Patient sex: F
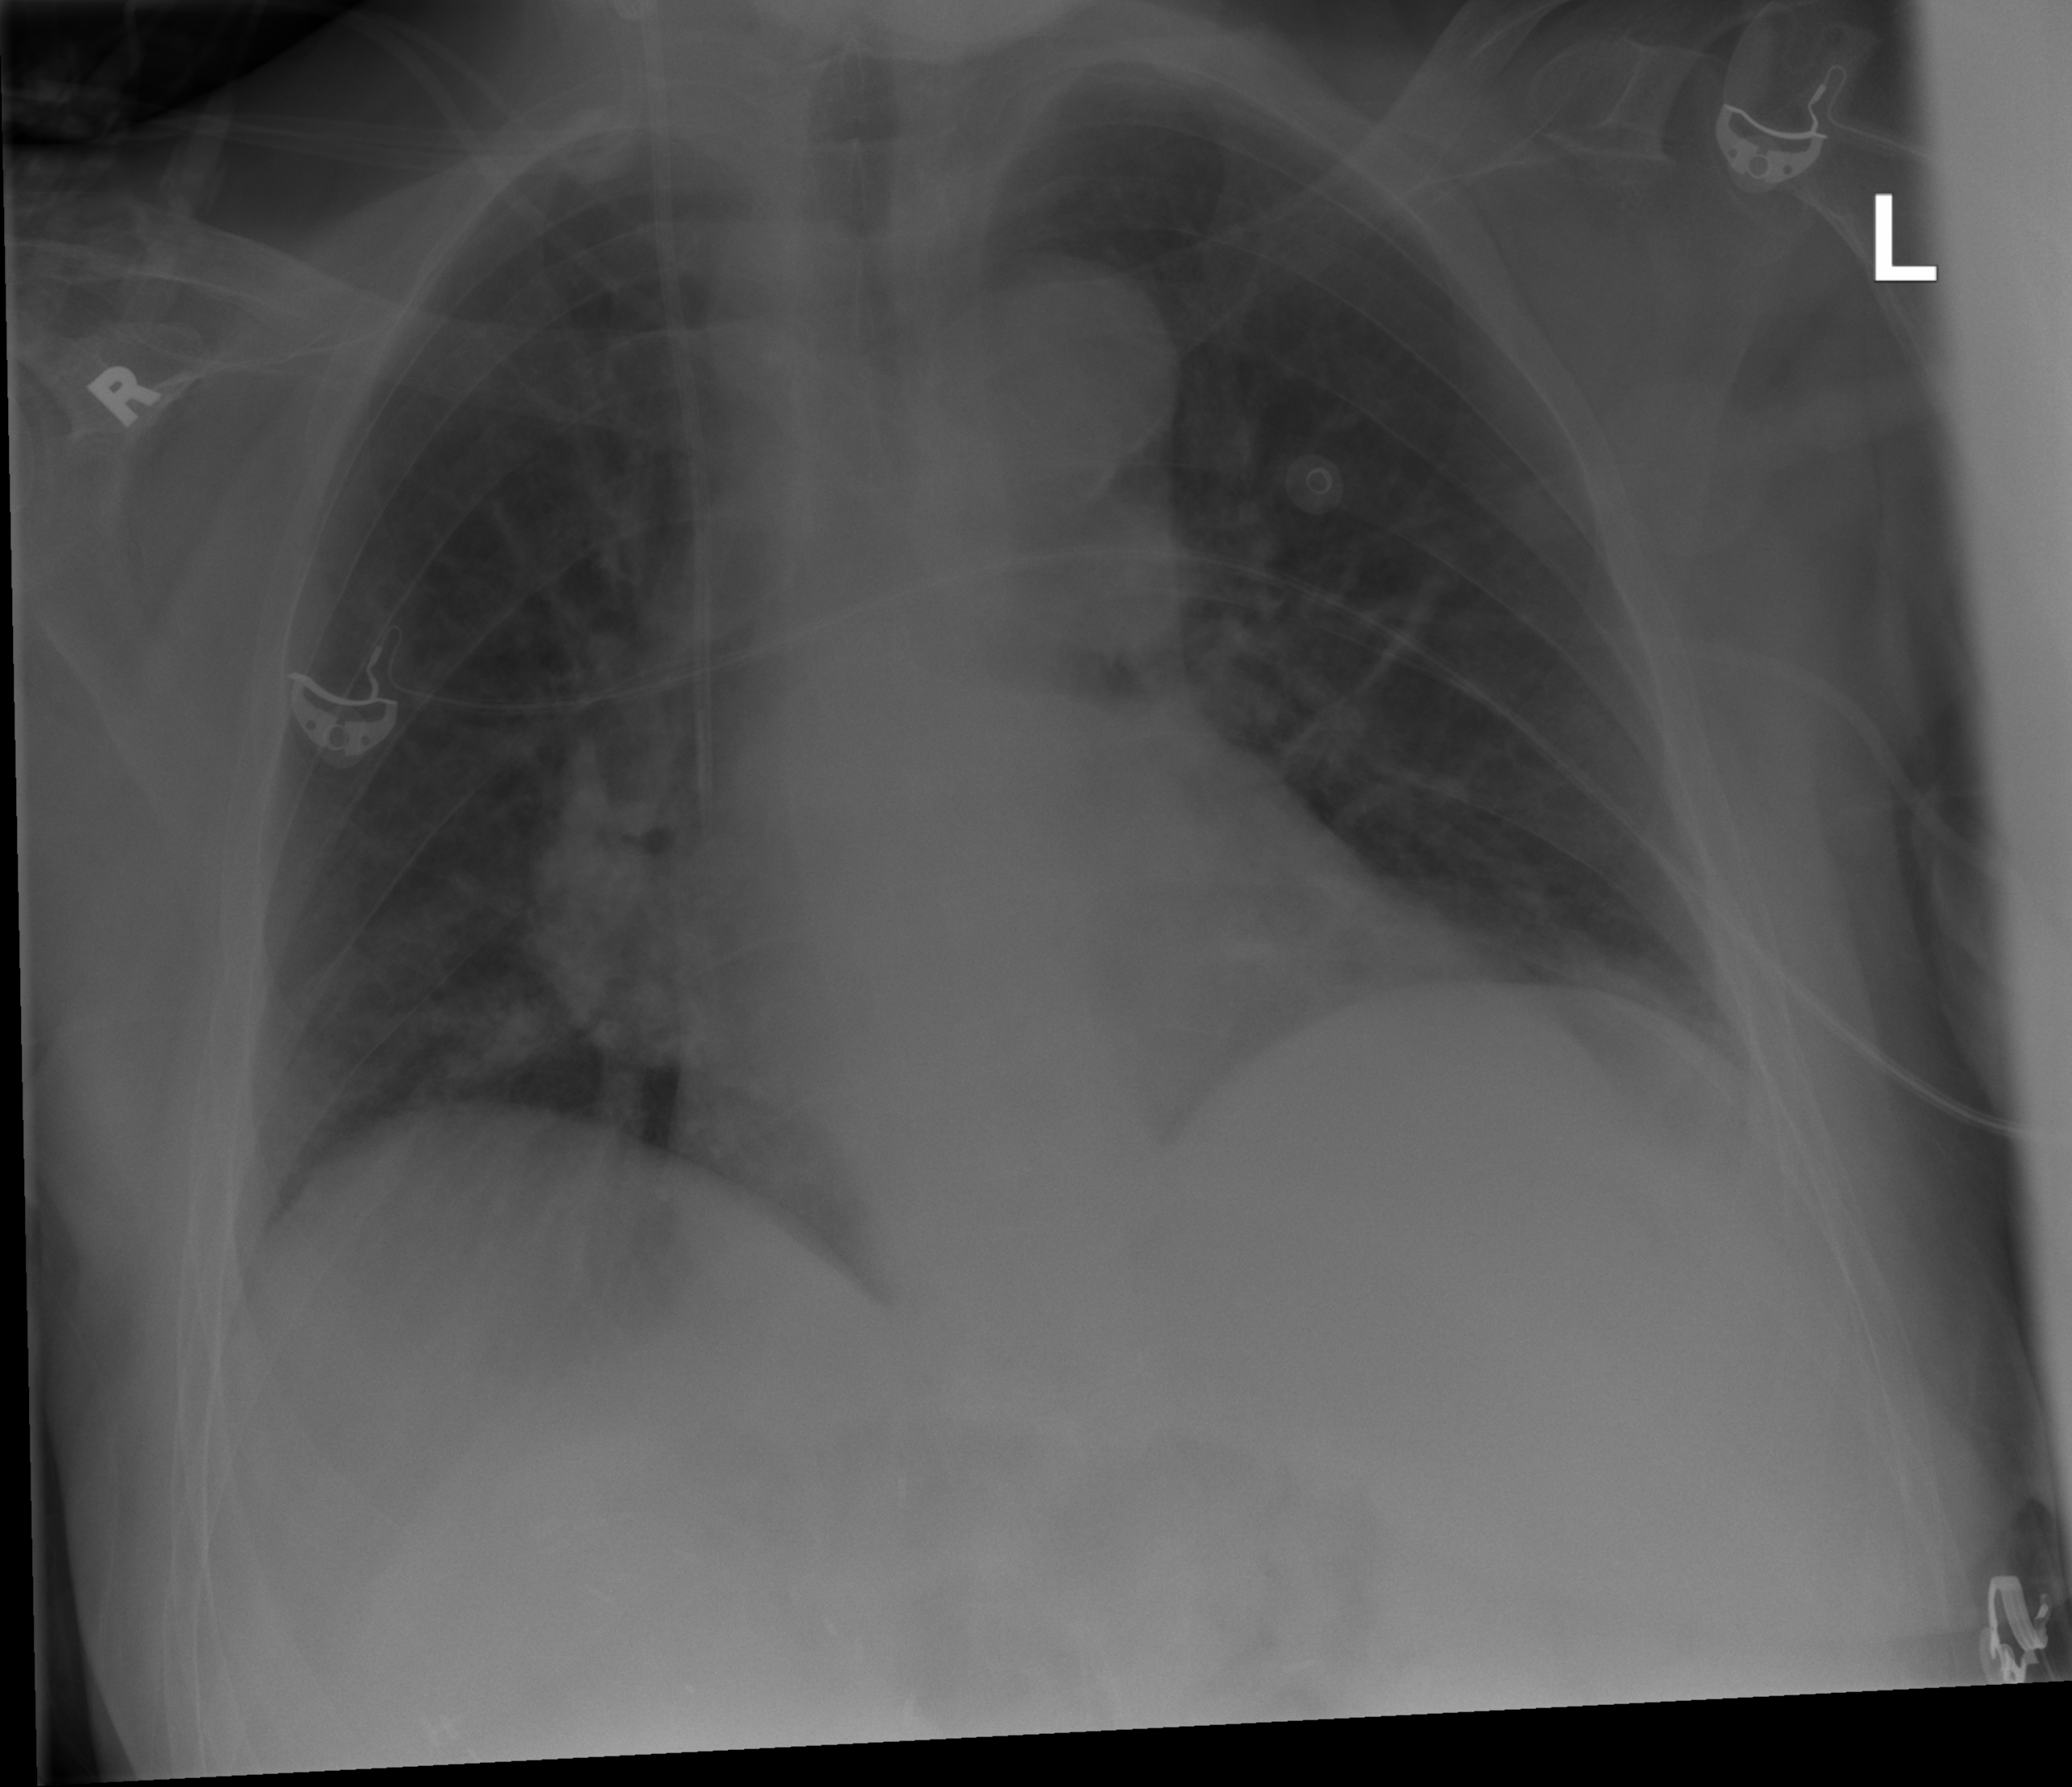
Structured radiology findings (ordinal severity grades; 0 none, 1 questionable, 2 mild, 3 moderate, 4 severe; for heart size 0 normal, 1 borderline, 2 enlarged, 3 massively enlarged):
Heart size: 2
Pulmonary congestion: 0
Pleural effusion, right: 0
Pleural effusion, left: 0
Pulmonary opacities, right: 0
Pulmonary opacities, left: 0
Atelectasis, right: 2
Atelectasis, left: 0